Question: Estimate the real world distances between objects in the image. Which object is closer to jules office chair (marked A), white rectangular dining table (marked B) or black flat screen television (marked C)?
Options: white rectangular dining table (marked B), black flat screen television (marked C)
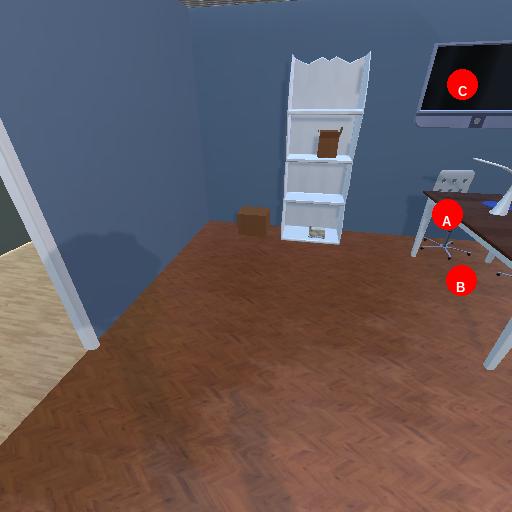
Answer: white rectangular dining table (marked B)